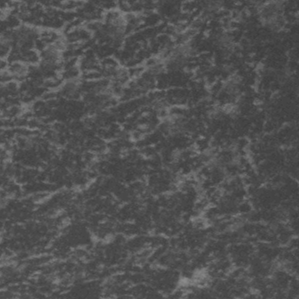
Label: frost